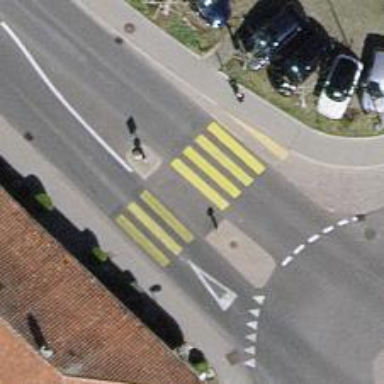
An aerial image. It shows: Uncontrolled zebra crossing with central island.